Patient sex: F
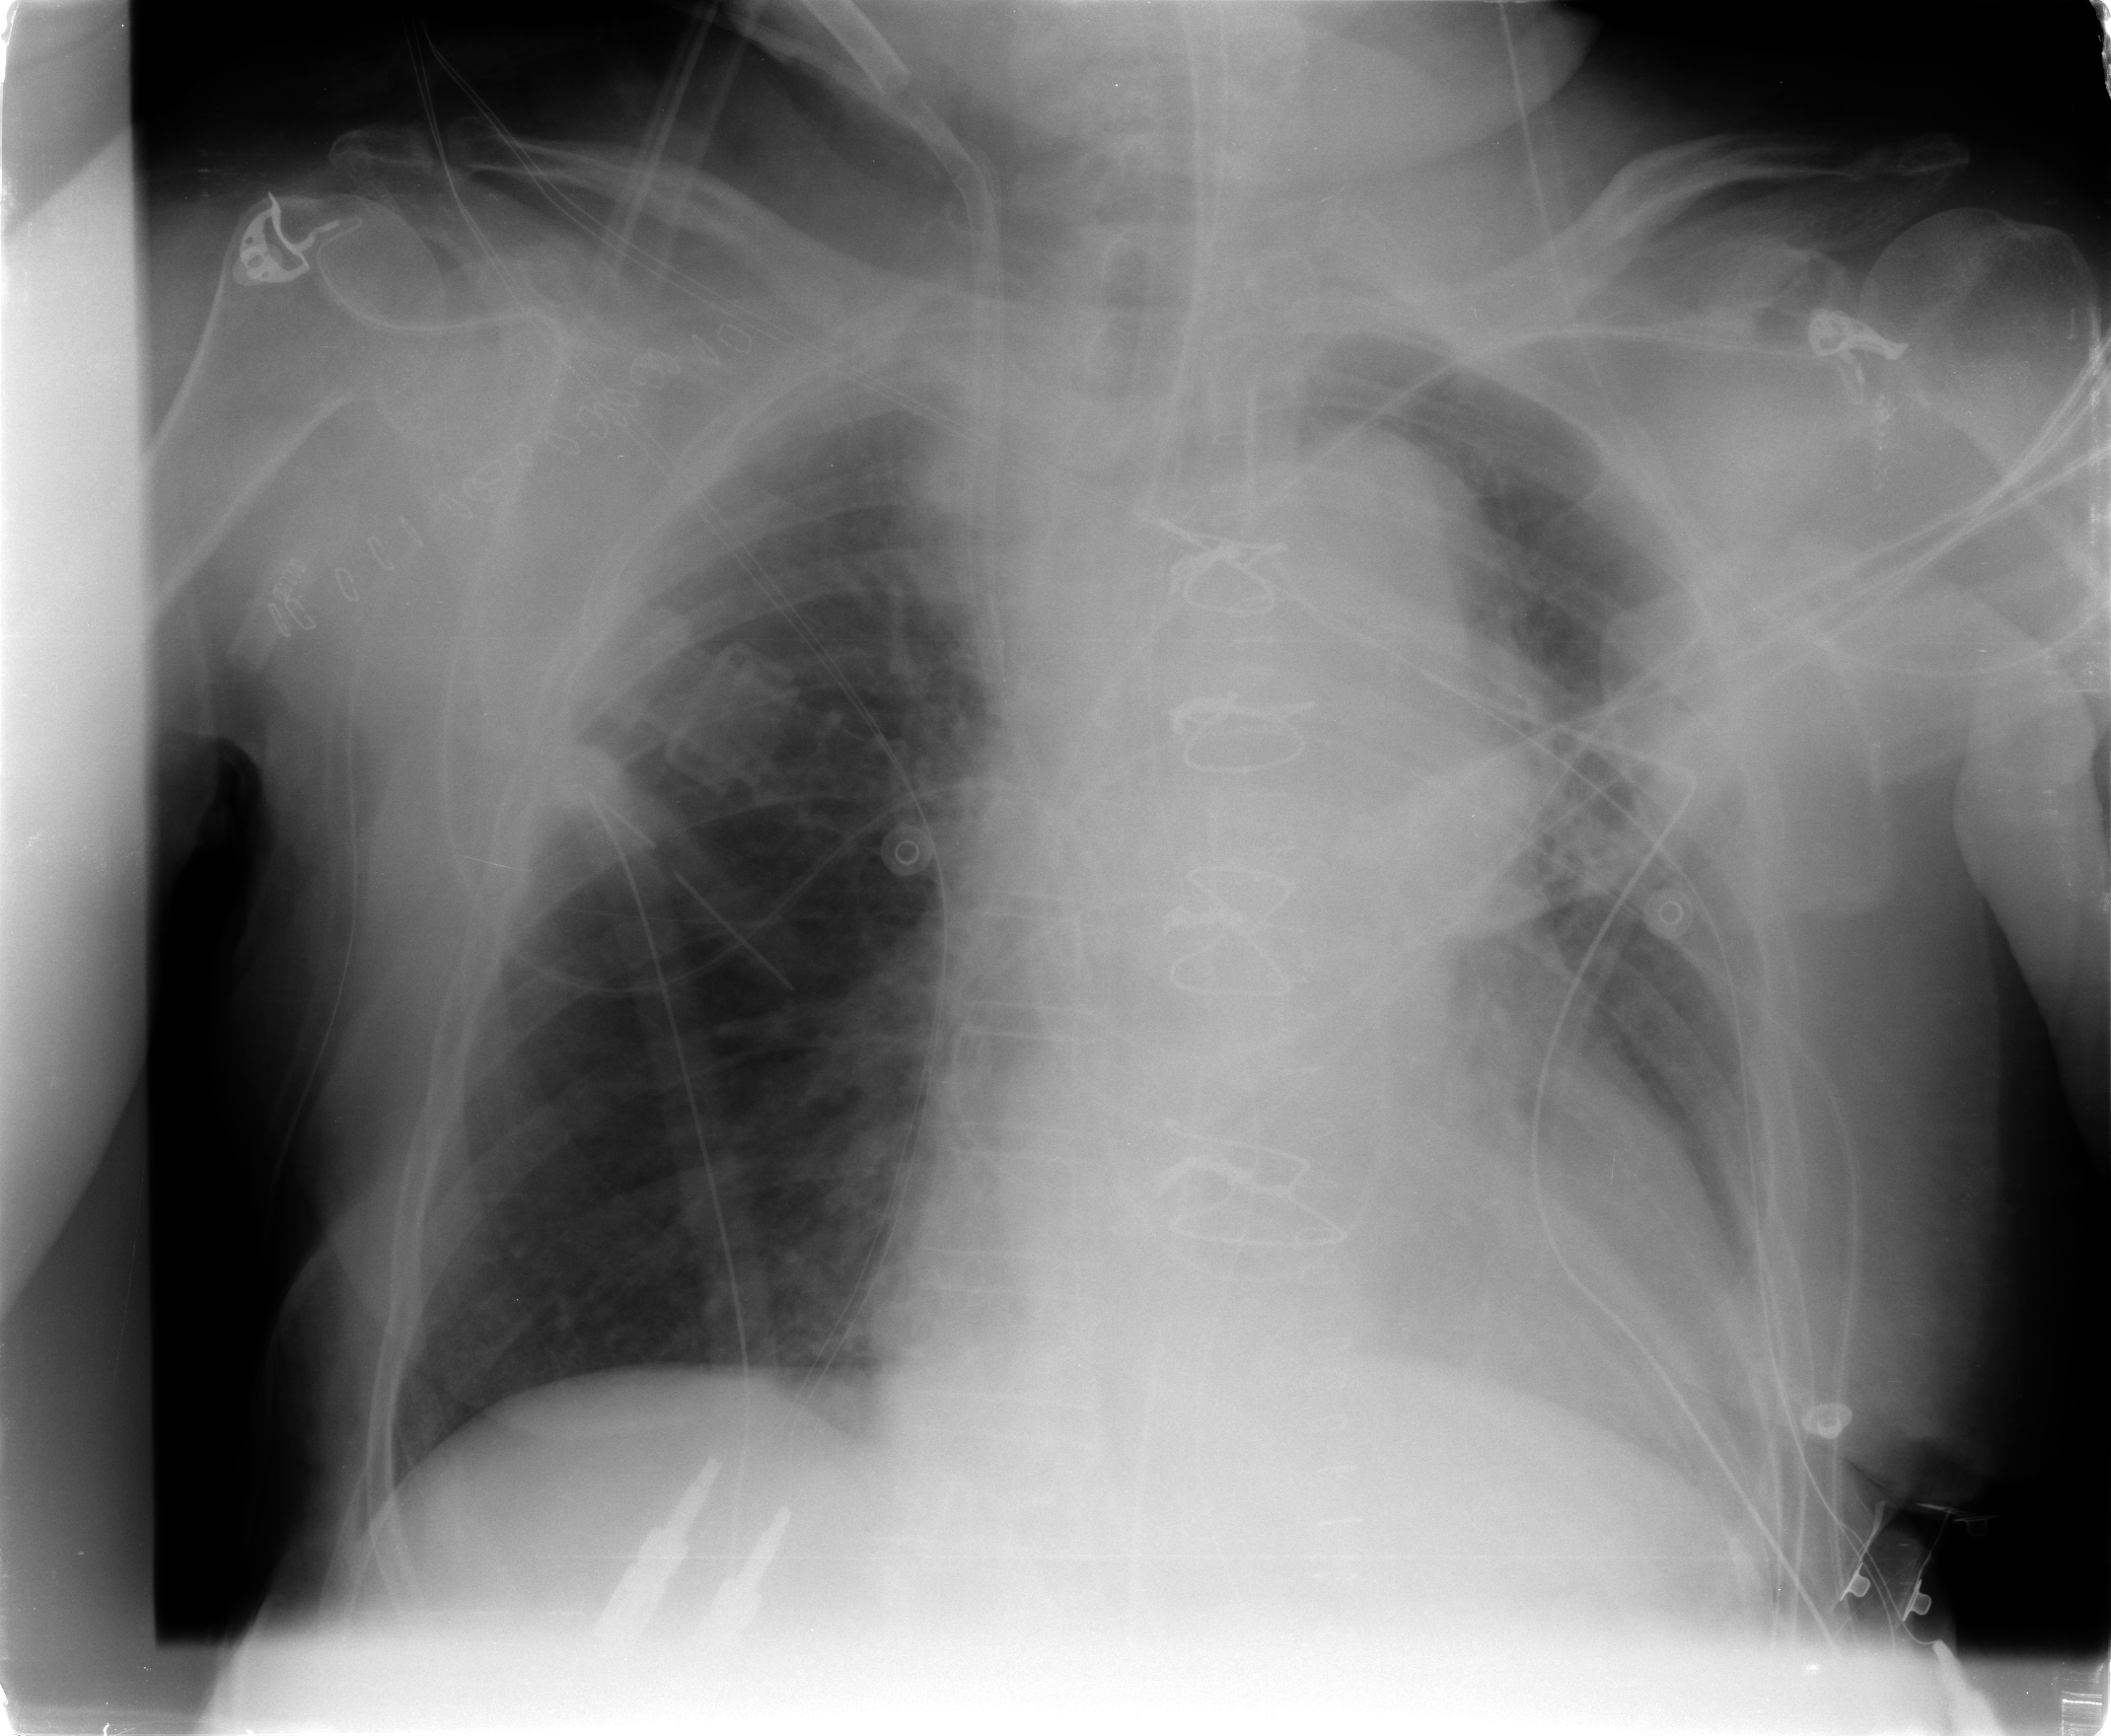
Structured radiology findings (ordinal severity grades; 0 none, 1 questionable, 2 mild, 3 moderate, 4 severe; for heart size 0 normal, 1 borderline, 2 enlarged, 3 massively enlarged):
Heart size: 2
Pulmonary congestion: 2
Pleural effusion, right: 0
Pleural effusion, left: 0
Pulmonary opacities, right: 0
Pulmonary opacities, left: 0
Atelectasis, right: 2
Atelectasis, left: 0